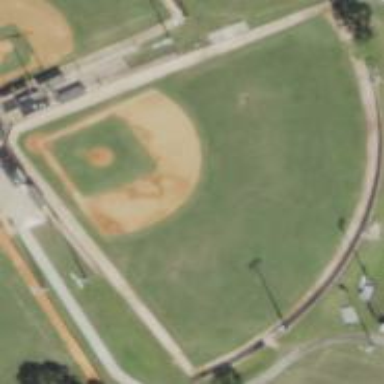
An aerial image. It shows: Baseball pitch for leisure land activities.